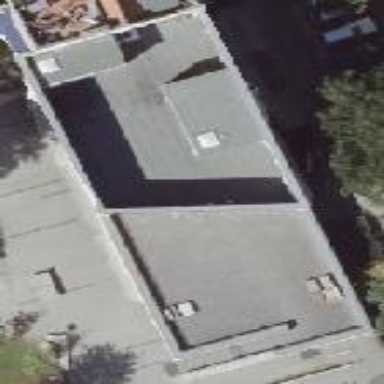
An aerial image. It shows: Flat-roofed school building.